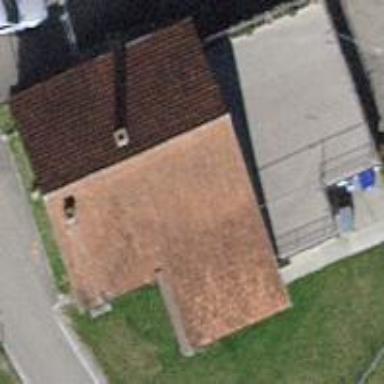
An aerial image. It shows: Building with tiled roof.